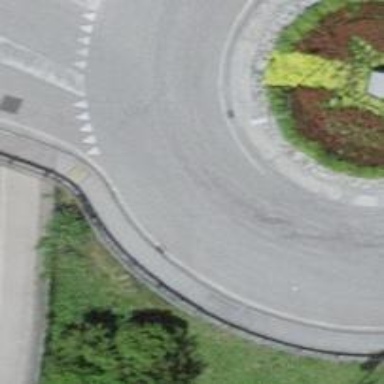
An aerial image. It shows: Primary highway intersecting roundabout.